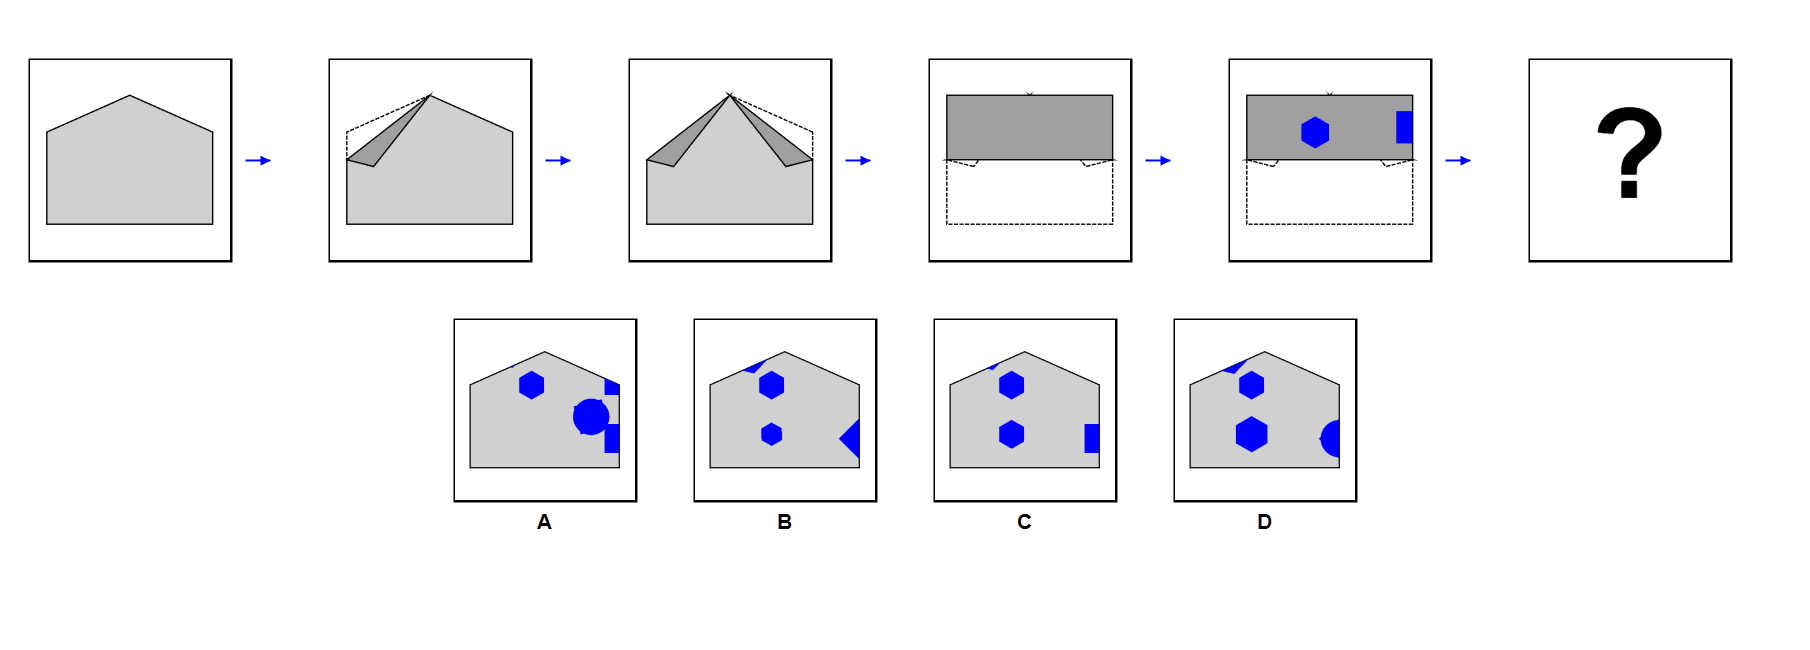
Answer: C